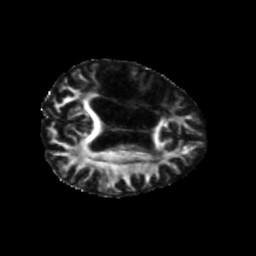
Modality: FA
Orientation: axial
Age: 66
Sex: female
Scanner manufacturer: siemens
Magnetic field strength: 3 T
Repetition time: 5.25 s
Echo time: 0.08 s